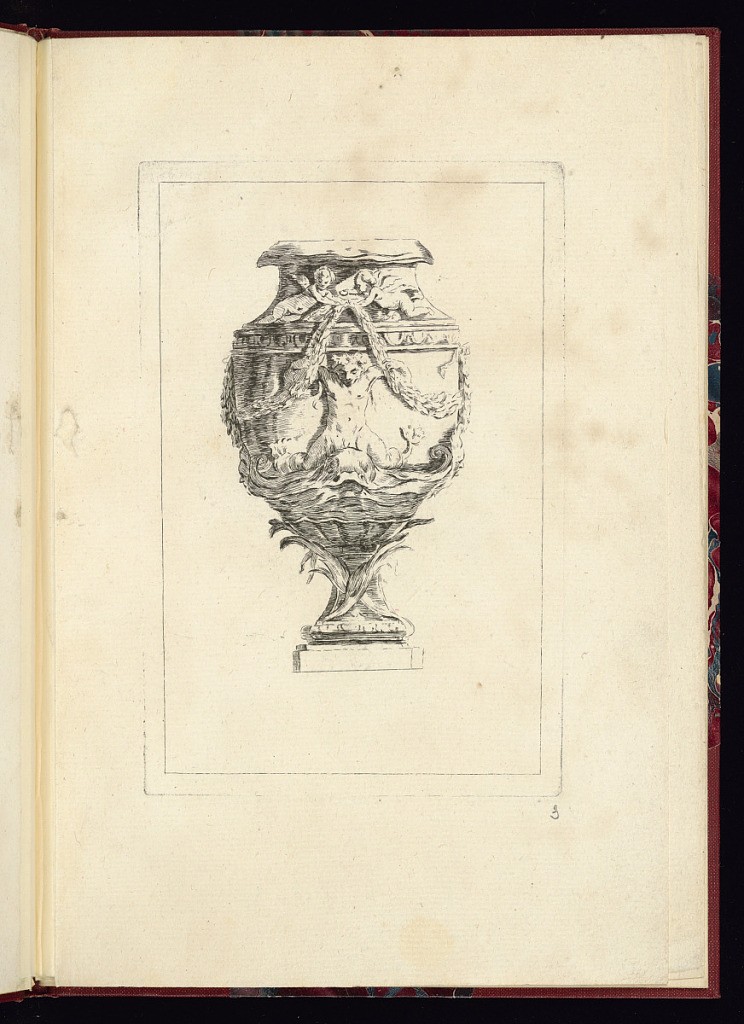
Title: Ornamental Vase Design
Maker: Charles Leviez, French, 1708–1778
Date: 1756-1773
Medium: Etching on laid paper
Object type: Print
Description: Globular vase. Two winged putti carved in relief on the neck of the vase hold a festoon, which is draped across the body of the vase, draping on either side above a mascaron. A triton at the center of the vase holds part of the festoon in either arm; he sits astride a dolphin that faces toward the viewer. The bottom of the belly of the vase is formed from a scalloped shell. The foot of the vase has reeds going upward; the vase is elevated on a small, low, plinth. The plate is not signed or numbered.